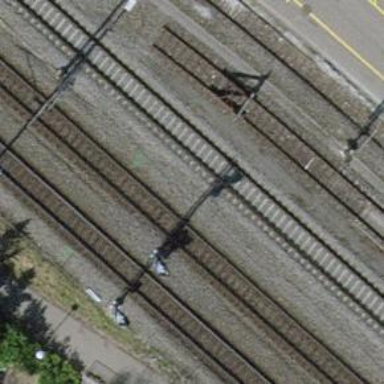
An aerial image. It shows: Railway signal.